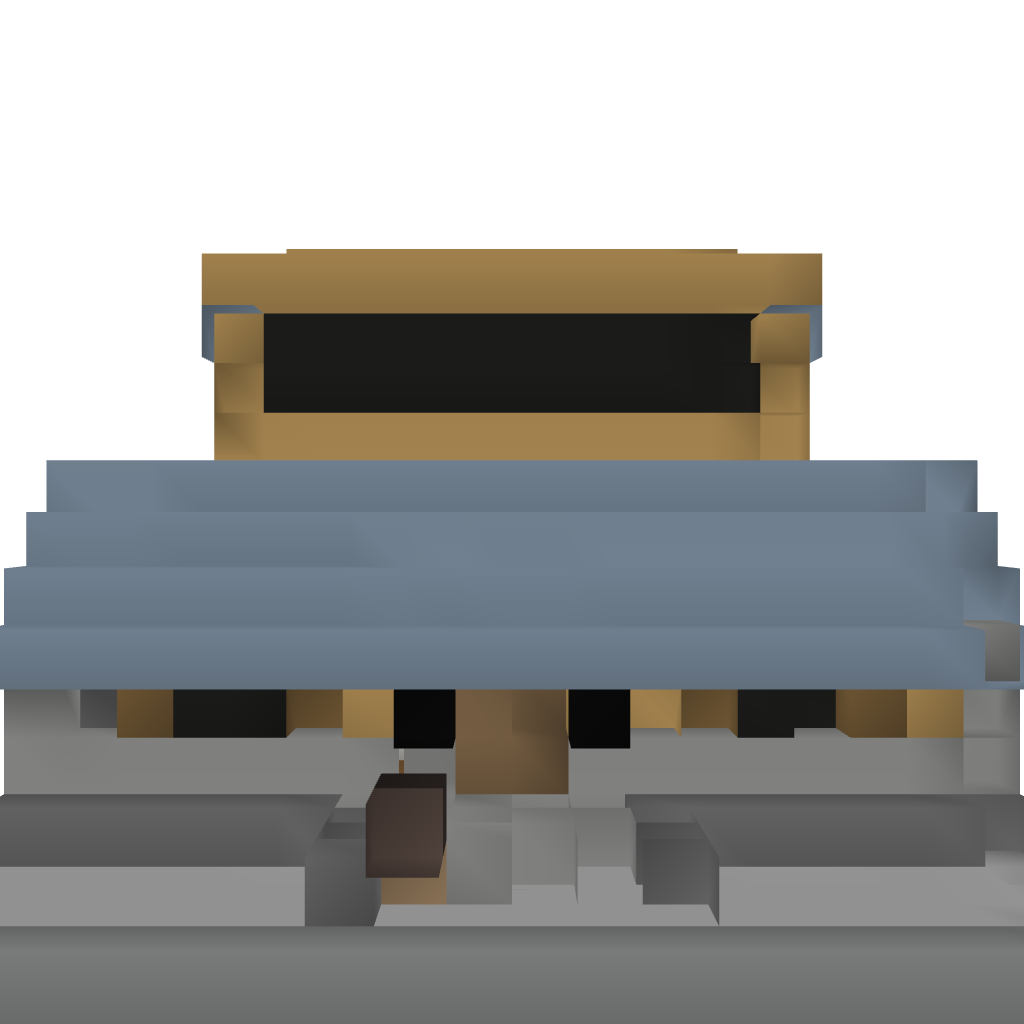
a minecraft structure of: Guadalia's House